Question: I always end up opening an eshell and executing find-file new-file-name, because helm always supplies me with candidates and a million options that don't look like the basic feature that I want: forcing the file to be called what I typed. For example, I want to great an org document called mto.org in a directory with another org file in it.

How can I force helm to create the file with the name I typed, so I can save 10 seconds by avoiding opening up eshell and adding a small, but (hopefully easily) avoidable disruption of my concentration?
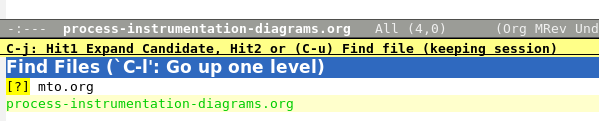
Answer: You can press 'C-p' and select the line
'''
[?] mto.org
'''
and then just press 'RET'. It will (ask you to) create the file with the name you typed.